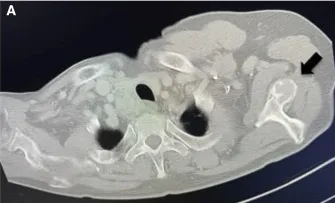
Osteolytic lesions of the scapula preoperatively.
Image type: radiology (ct)